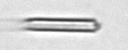
Label: fiber